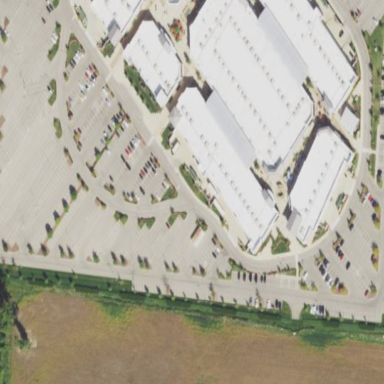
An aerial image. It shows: Mall building.